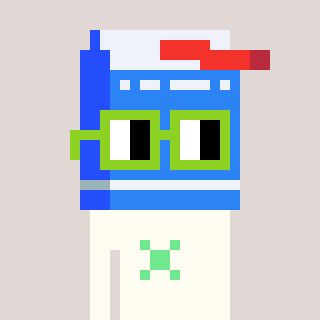
a pixel art character with square light green glasses, a milk-shaped head and a grayscale-colored body on a warm background